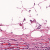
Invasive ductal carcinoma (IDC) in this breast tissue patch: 0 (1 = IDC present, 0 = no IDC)